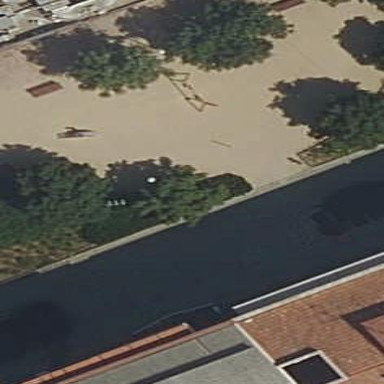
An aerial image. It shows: Playground area for leisure land.